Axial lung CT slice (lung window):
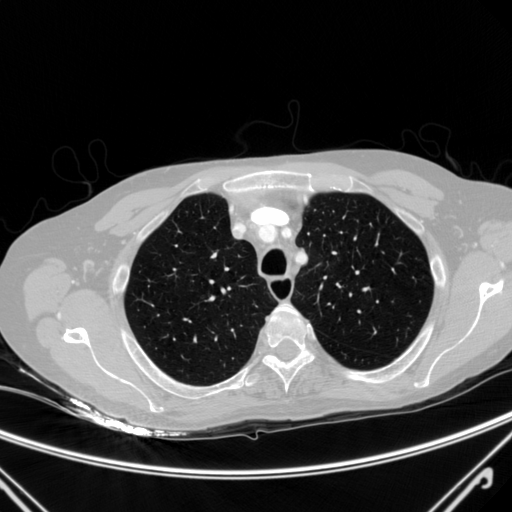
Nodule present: no